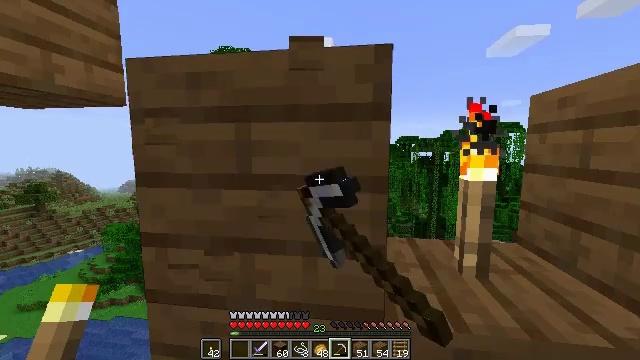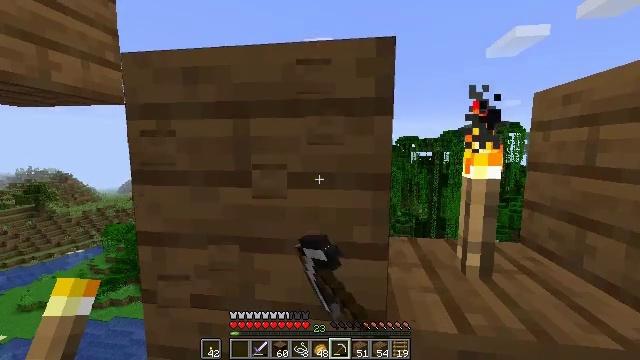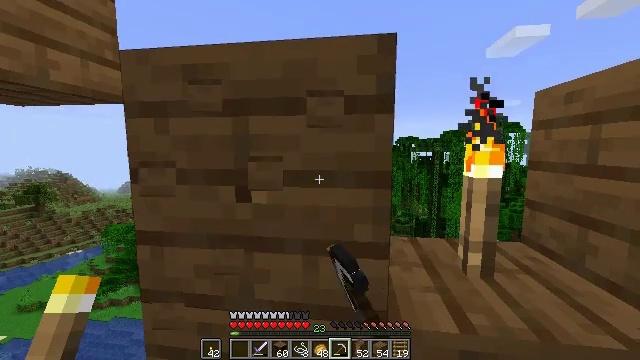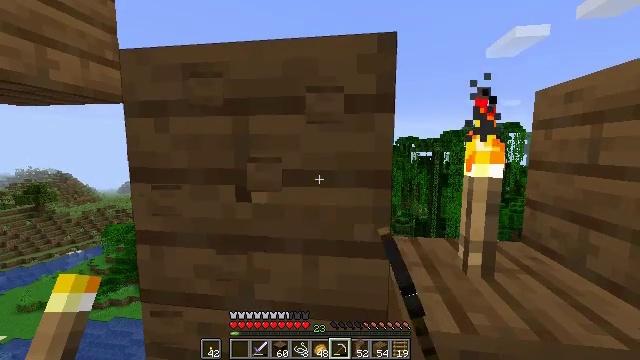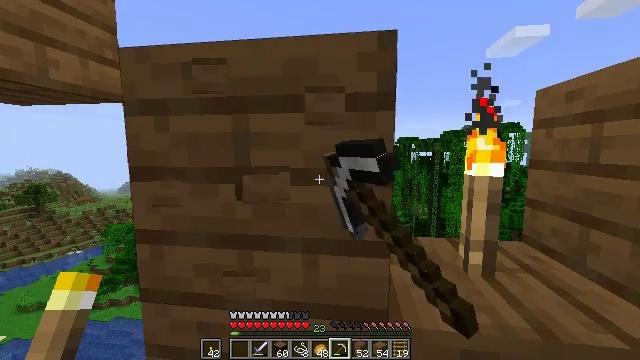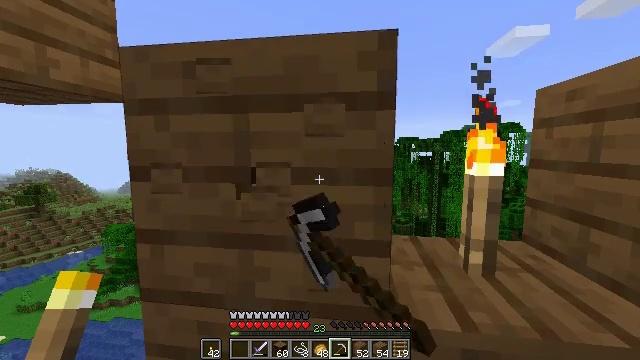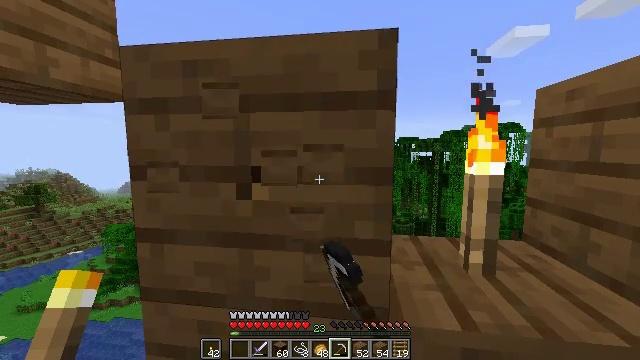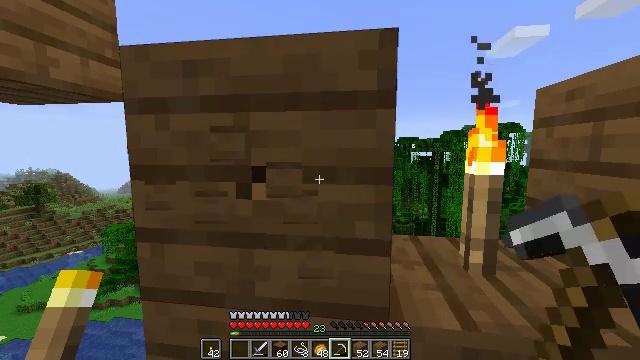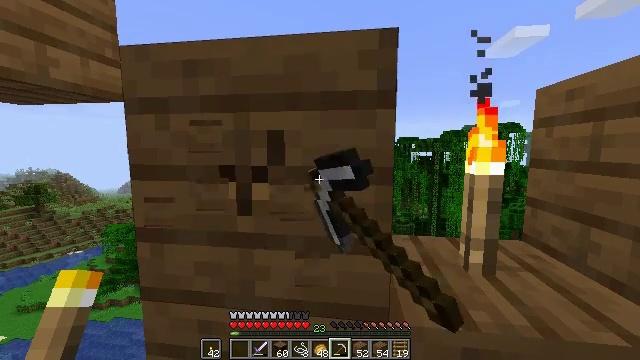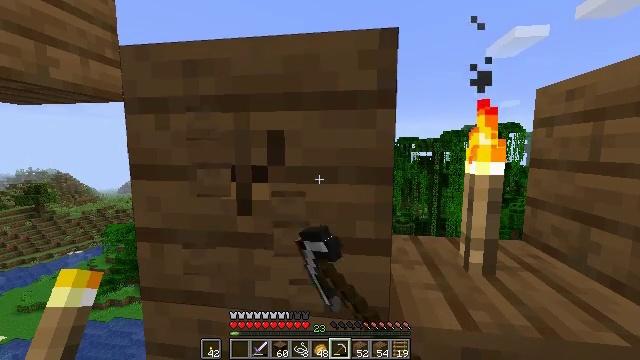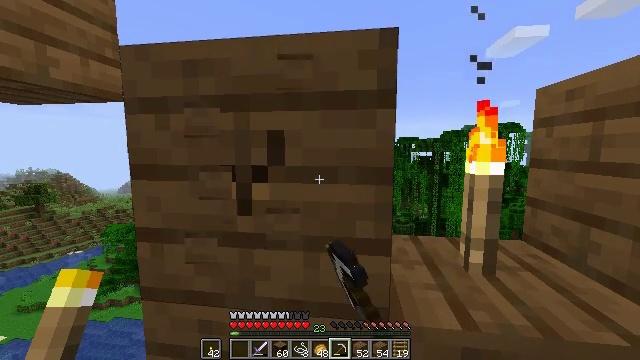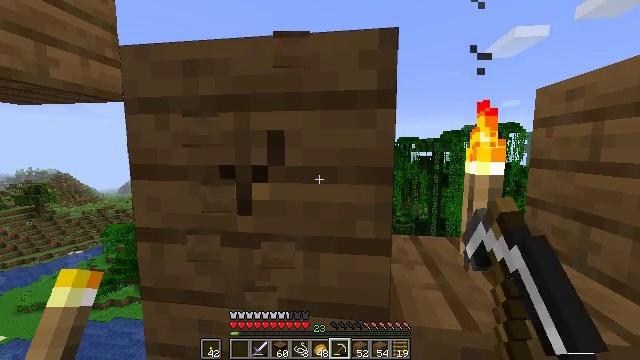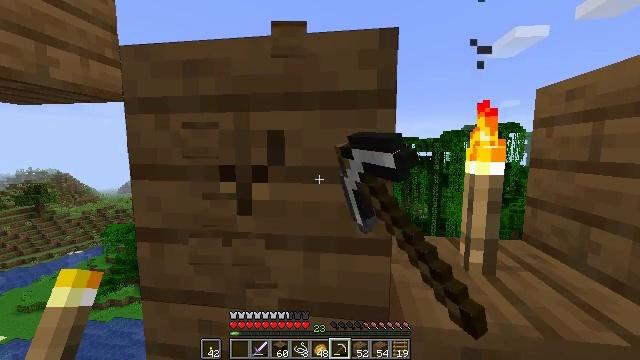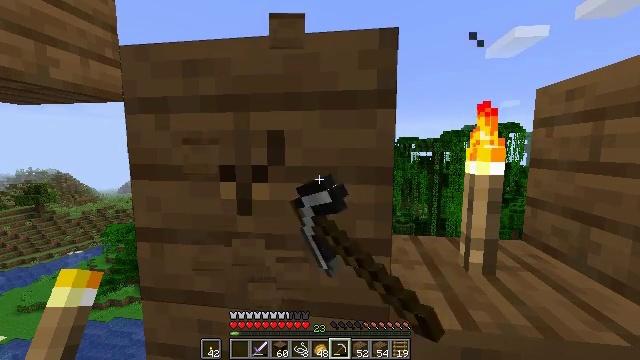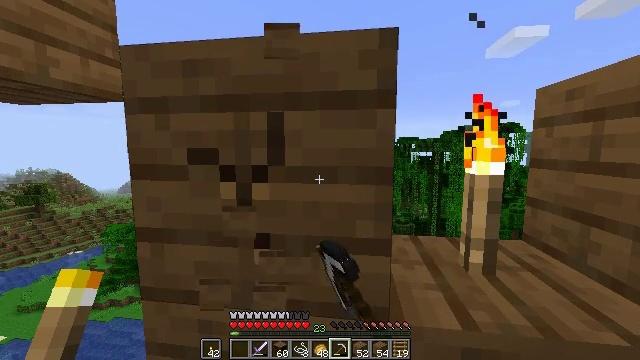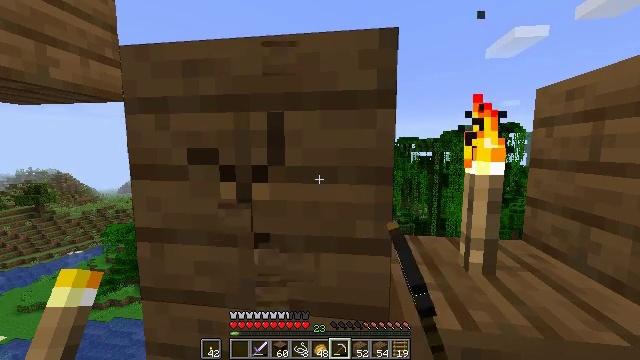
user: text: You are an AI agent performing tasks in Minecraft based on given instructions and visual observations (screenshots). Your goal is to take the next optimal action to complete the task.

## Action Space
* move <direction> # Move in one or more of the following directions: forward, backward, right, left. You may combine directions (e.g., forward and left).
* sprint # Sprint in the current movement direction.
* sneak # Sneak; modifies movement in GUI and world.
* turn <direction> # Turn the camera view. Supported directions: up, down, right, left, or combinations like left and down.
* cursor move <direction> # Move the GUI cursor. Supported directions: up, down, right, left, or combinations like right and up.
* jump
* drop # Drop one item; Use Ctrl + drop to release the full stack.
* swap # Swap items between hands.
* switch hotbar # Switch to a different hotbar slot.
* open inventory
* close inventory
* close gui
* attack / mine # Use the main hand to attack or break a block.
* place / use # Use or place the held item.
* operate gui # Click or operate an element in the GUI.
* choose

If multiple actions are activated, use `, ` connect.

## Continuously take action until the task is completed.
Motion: motion action
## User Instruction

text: Break spruce planks from a structure.
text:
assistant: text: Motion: attack / mine
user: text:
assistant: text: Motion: attack / mine
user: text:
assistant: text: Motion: attack / mine
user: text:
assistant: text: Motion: attack / mine
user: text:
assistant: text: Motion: attack / mine
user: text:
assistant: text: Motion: attack / mine
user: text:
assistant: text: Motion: attack / mine
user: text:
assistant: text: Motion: attack / mine
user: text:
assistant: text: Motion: attack / mine
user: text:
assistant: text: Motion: attack / mine
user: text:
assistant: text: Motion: attack / mine
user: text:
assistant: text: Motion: attack / mine
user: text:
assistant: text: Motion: attack / mine
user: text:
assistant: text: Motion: attack / mine
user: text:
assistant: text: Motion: attack / mine
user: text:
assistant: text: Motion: attack / mine
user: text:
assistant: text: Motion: attack / mine
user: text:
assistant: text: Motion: attack / mine
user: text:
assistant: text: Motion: attack / mine
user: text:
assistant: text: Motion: attack / mine
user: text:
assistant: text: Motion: attack / mine
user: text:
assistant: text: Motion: attack / mine
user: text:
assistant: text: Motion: attack / mine
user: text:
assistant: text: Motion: attack / mine
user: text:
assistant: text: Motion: attack / mine
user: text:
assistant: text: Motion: attack / mine
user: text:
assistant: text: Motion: attack / mine
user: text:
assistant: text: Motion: attack / mine
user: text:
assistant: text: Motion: attack / mine
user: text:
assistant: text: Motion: attack / mine